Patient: sex F, age 60
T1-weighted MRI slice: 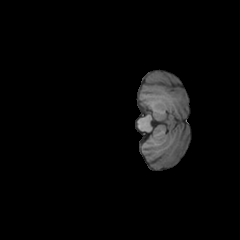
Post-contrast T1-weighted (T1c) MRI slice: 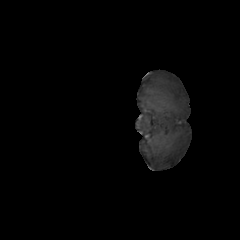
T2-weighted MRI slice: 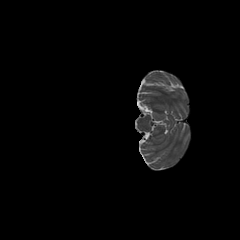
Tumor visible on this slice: no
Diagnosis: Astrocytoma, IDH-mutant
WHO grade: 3